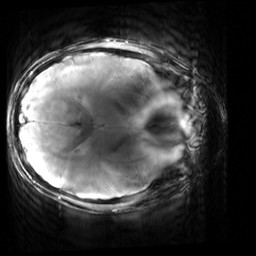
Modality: T2starw
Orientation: axial
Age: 22
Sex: male
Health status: healthy
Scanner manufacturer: siemens
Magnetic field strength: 3 T
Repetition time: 0.7 s
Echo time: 0.02 s